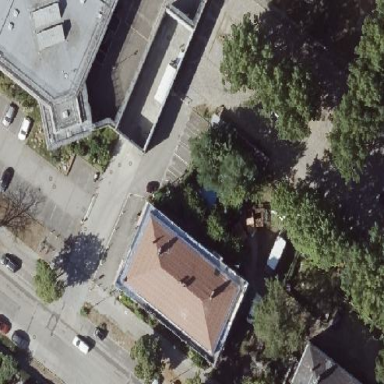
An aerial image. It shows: Building with hipped roof in grey color.